Question: On my login page for my app, I have two edit texts, One for password and one for username. I want to change the way the look from the default to something how it is in the link below.
>
Code in xml file
'''
<EditText
android:id="@+id/Username"
android:layout_width="wrap_content"
android:layout_height="wrap_content"
android:layout_centerHorizontal="true"
android:layout_marginTop="60dp"
android:ems="10"
android:inputType="text"
android:hint="Username"
android:ellipsize="start"
android:gravity="center_horizontal"
android:layout_gravity=""
android:textColor="#333745"
android:textSize="15sp"/>
<EditText
android:id="@+id/Password"
android:layout_width="wrap_content"
android:layout_height="wrap_content"
android:layout_alignLeft="@+id/Username"
android:layout_below="@+id/Username"
android:layout_marginTop="20dp"
android:ems="10"
android:inputType="textPassword"
android:hint="Password"
android:ellipsize="start"
android:gravity="center_horizontal"
android:background="@drawable/rounded_edittext"
android:textColor="#333745"
android:textSize="15sp"/>
'''
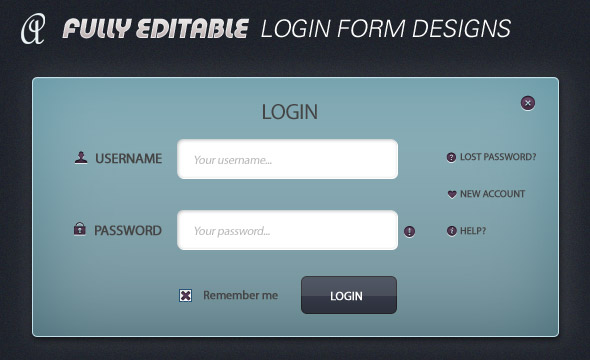
Answer: create round.xml file in /drawable folder of your android project and add the following code
'''
<?xml version="1.0'' encoding="utf-8''?>
<shape xmlns:android="http://schemas.android.com/apk/res/android&#8221; >
<corners android:radius="5dp" />
<stroke
android:width="1dp"
android:color="#44433A" />
<solid android:color="#FFF" />
</shape>
'''
Add this xml as a background for EditText Widget
'''
<EditText
android:layout_width="fill_parent"
android:layout_height="wrap_content"
android:background="@drawable/round"
android:hint="Round Corners"
android:padding="8dp" />
'''
and You can use more than style from <URL>